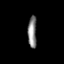
Tissue: lung
Cell type: Endothelial cells
Senescence score: 0.5698
Nuclear area (px): 276
Mean DAPI intensity: 134.942